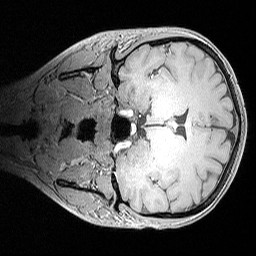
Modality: MP2RAGE
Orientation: coronal
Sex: female
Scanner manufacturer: siemens
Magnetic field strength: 3 T
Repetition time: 5 s
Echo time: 0.00292 s